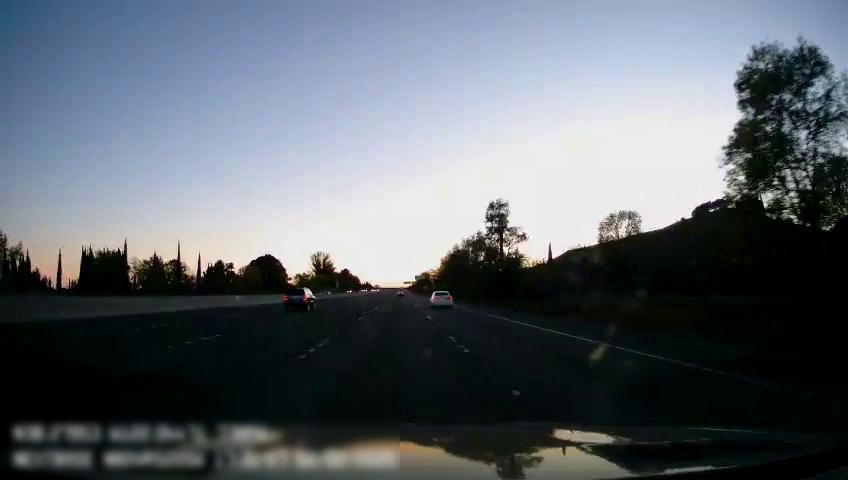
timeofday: Day
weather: Sunny
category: Drivable Space
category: Vehicles | Car
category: Vehicles | SUV
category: Lanes | Current Lane
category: Lanes | Current Lane
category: Lanes | Alternate Lane
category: Lanes | Alternate Lane
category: Lanes | Alternate Lane